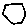
Label: hexagon